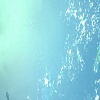
Label: water